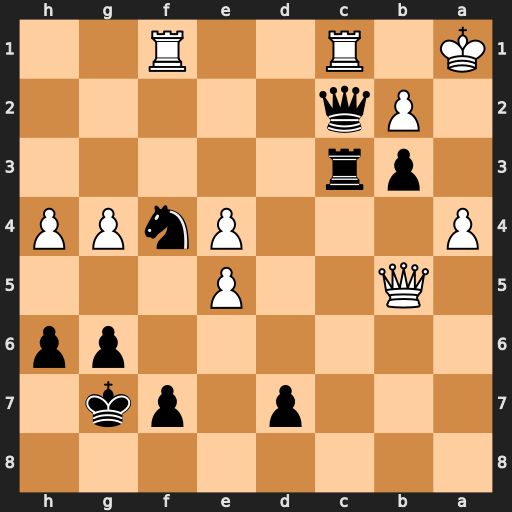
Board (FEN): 8/3p1pk1/6pp/1Q2P3/P3PnPP/1pr5/1Pq5/K1R2R2
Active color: b
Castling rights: -
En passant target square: -
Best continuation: Qxc1+ Rxc1 Rxc1#